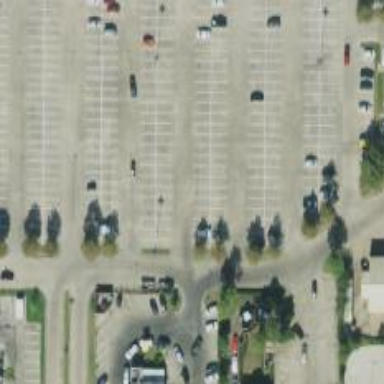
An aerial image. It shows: Parking space is available.